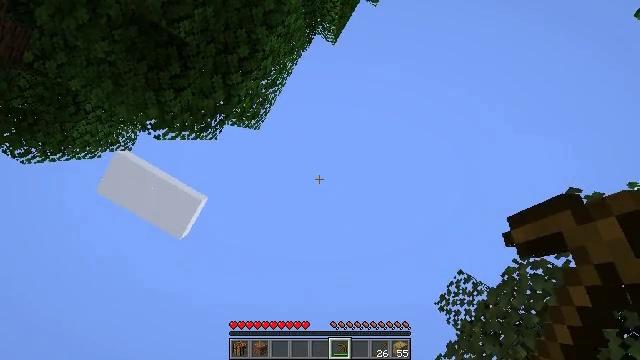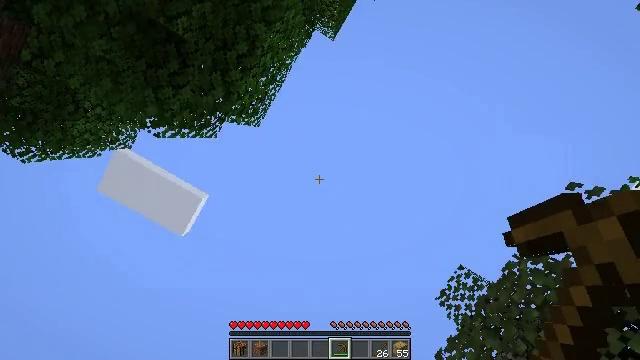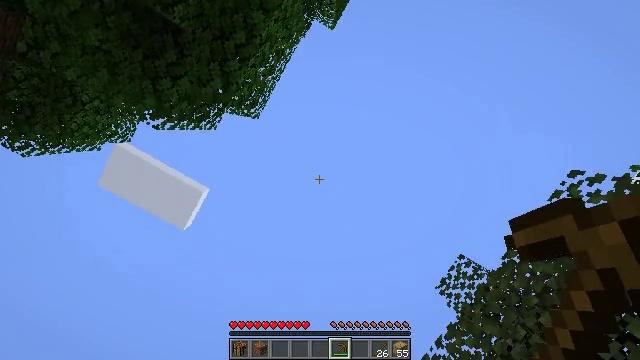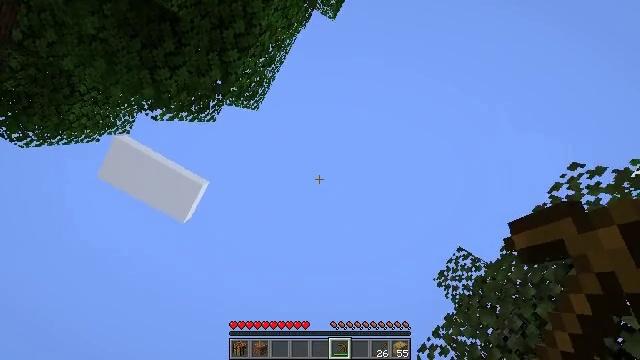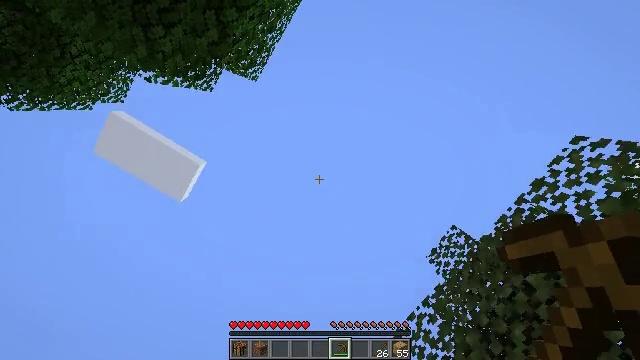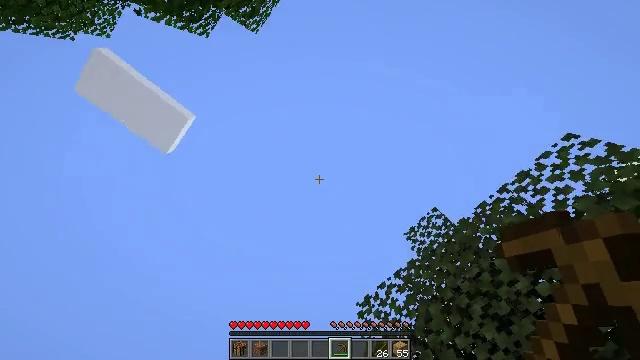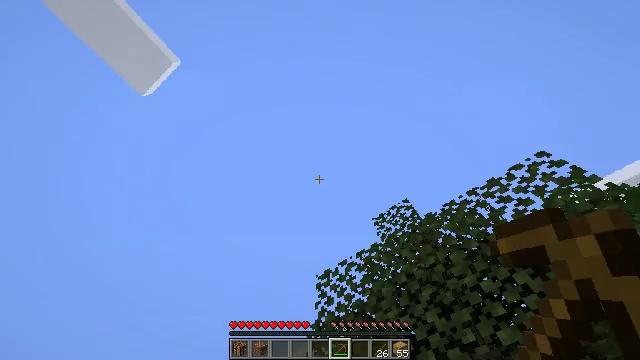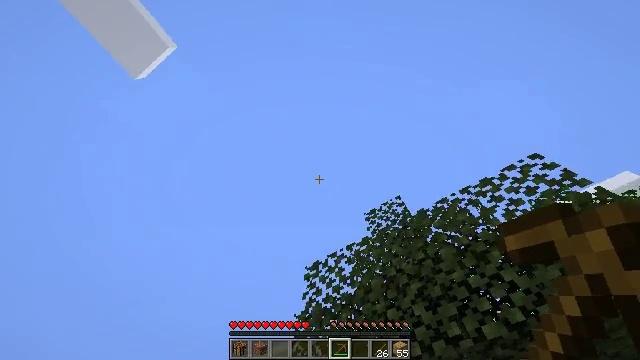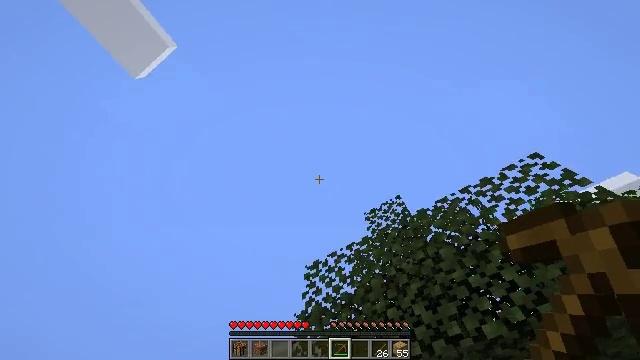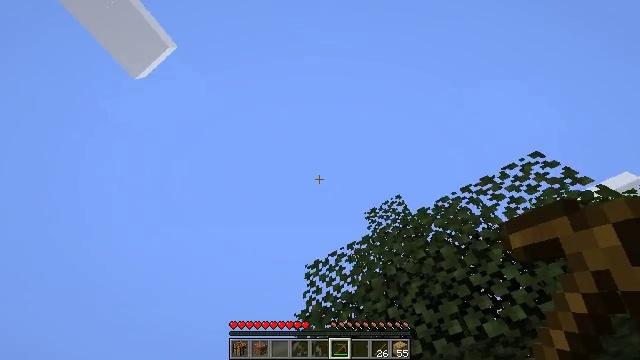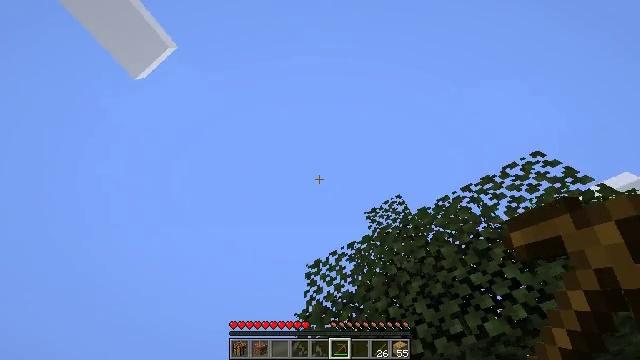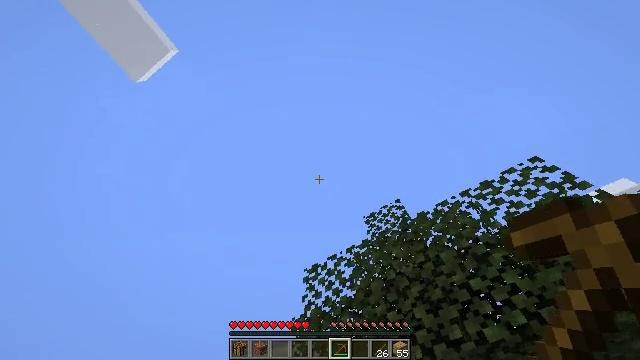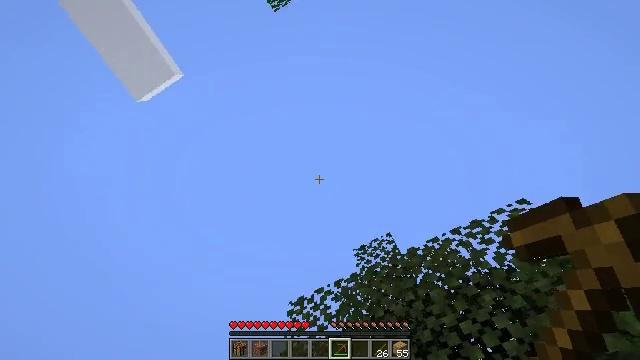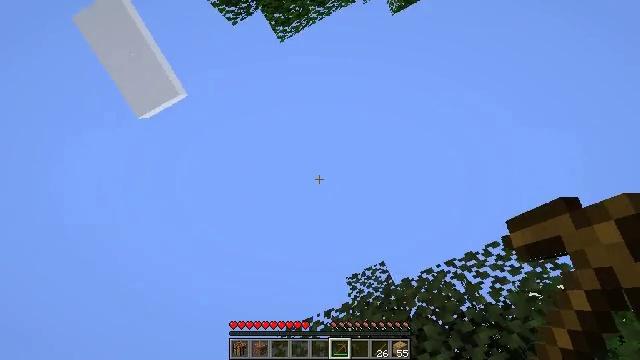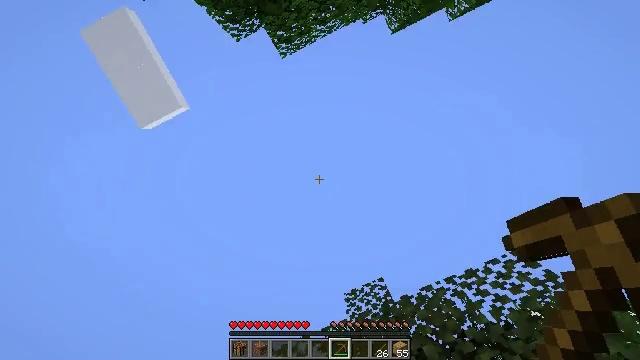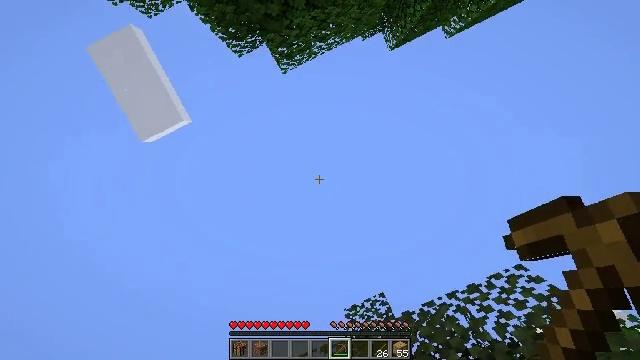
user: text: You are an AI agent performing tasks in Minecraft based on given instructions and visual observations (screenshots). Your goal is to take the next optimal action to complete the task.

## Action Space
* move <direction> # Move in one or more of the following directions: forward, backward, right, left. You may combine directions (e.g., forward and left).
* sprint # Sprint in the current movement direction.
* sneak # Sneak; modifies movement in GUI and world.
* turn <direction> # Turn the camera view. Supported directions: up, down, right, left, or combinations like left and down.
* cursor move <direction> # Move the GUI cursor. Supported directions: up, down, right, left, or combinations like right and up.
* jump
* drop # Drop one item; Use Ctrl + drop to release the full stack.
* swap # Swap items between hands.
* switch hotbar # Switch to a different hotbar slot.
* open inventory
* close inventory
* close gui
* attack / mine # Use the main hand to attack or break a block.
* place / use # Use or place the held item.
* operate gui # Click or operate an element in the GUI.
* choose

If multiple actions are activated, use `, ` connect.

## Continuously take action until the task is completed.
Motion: motion action
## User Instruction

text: Break the grass block.
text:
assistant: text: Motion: no_op
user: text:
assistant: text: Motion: move forward, turn down
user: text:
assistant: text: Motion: move forward, turn down
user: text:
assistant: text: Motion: move forward, turn right and down
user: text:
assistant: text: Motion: turn right and down
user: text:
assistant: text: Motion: turn right and down
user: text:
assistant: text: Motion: turn right and down
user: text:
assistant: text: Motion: no_op
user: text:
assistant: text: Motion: no_op
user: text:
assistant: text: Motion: no_op
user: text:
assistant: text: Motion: no_op
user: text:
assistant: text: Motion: turn right and up
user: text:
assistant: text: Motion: turn right and up
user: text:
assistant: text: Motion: turn up
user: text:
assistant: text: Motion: turn up
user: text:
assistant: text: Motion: turn up
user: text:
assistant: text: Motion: no_op
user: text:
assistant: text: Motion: no_op
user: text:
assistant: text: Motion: no_op
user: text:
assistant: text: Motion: turn down
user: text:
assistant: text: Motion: turn down
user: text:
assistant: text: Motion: turn right and down
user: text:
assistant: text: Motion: turn down
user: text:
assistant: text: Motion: turn down
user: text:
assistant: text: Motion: turn right and down
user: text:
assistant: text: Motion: turn down
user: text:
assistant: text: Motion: turn down
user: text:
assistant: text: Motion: turn left and down
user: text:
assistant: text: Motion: no_op
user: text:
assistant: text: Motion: no_op